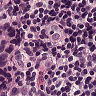
Metastatic tissue present: yes